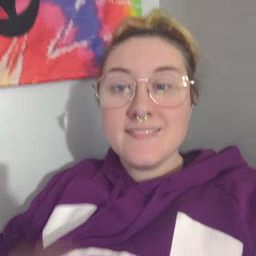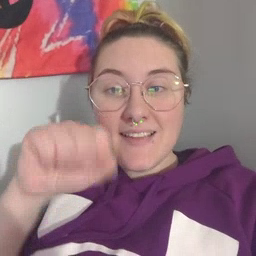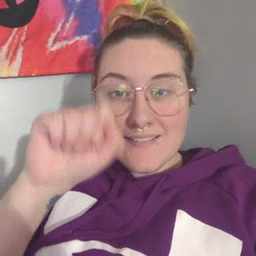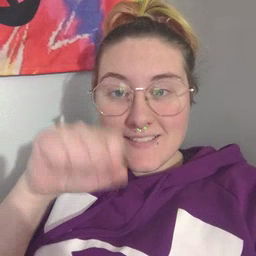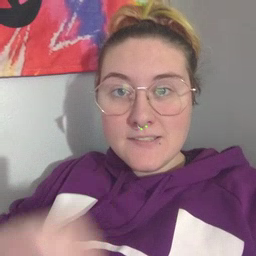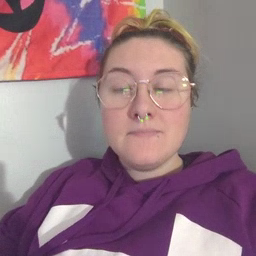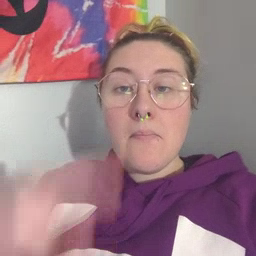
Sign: yes